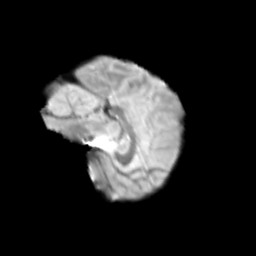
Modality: T2w
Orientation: sagittal
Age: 13
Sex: female
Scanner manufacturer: siemens
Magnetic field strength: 3 T
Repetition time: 3.8 s
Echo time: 0.07 s